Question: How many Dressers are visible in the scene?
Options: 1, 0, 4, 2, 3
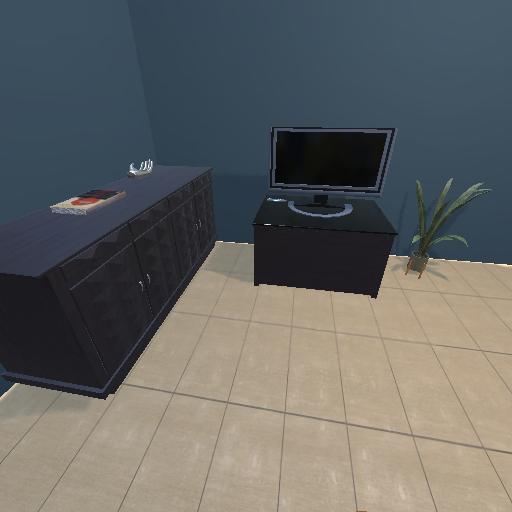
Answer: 1